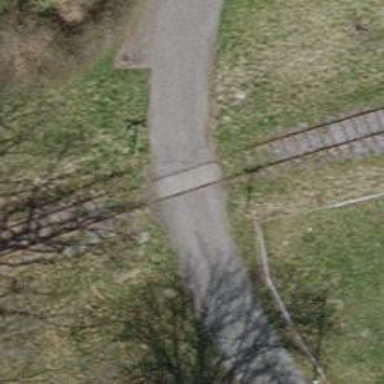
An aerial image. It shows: Railway level crossing.